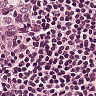
Metastatic tissue present: no